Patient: sex M, age 71
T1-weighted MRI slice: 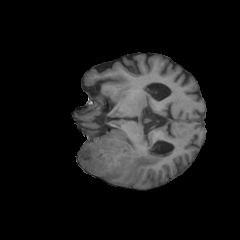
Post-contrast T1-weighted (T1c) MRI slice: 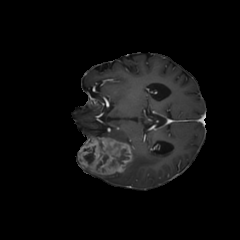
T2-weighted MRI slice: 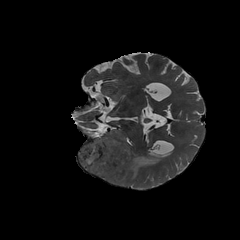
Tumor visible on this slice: yes
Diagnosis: Glioblastoma, IDH-wildtype
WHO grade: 4